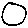
Label: circle